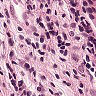
Metastatic tissue present: yes